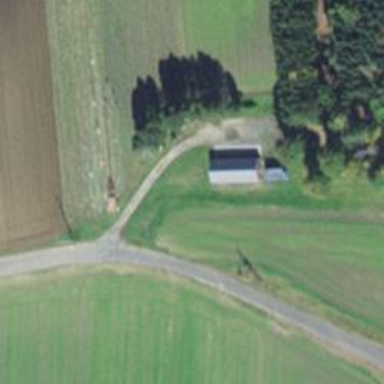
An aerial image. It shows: Driveway.